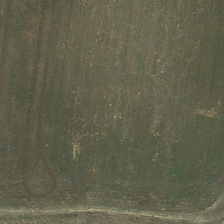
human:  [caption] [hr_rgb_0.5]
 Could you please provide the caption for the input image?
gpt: there is a highway around the vast pasture .

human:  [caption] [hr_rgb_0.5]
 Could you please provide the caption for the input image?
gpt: there is a highway around the vast pasture .

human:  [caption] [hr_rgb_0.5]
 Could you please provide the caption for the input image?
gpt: this area is a vast green pasture .

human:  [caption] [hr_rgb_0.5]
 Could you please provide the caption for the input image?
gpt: this area is a vast green pasture .

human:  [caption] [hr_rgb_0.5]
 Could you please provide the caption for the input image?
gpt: there is a highway around the vast pasture .